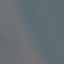
Land use / land cover: SeaLake